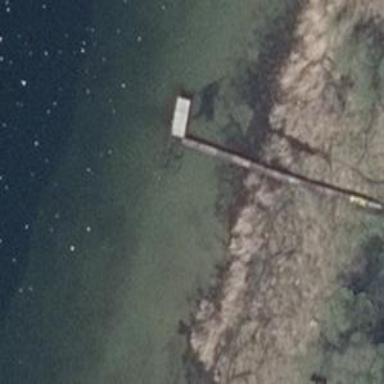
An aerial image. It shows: Man-made pier.